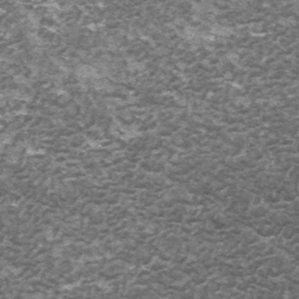
Label: frost